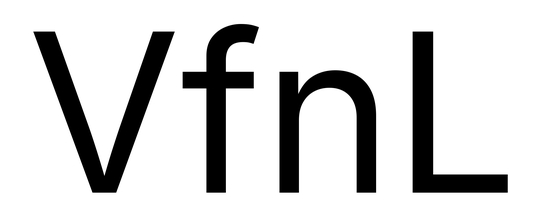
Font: Inter_Regular